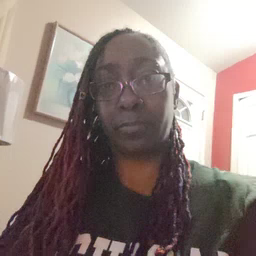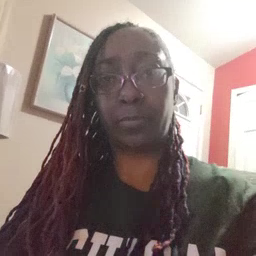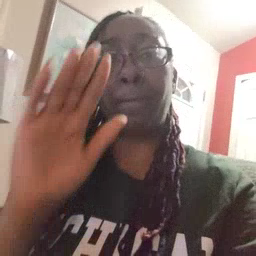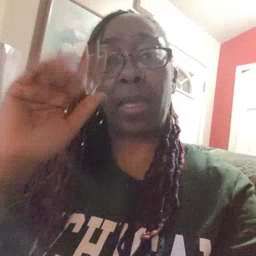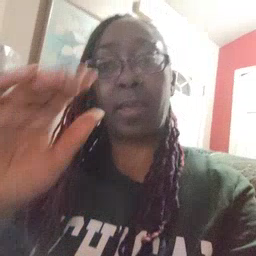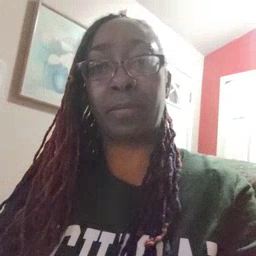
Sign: bye